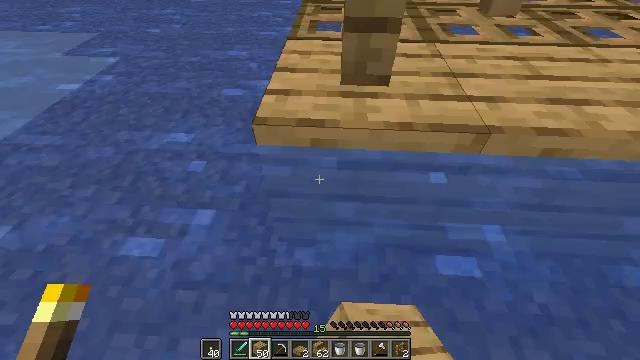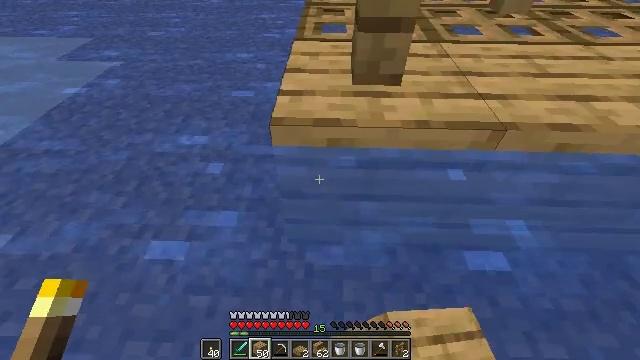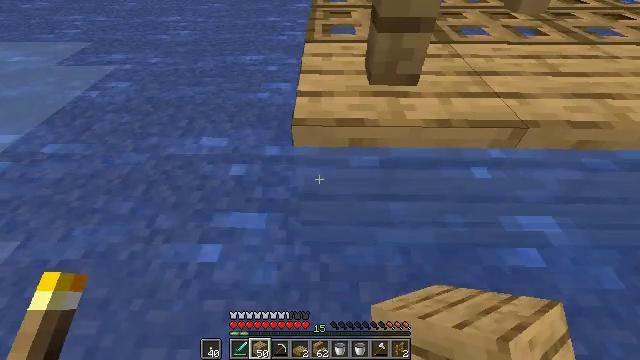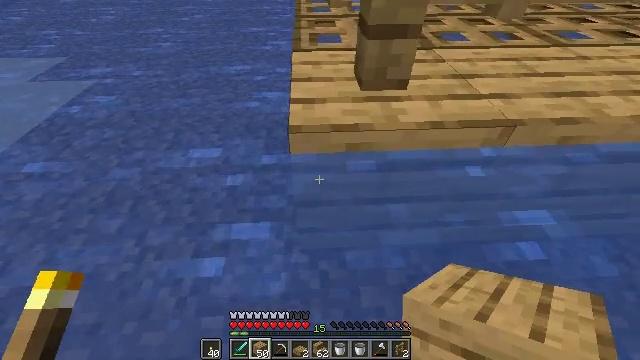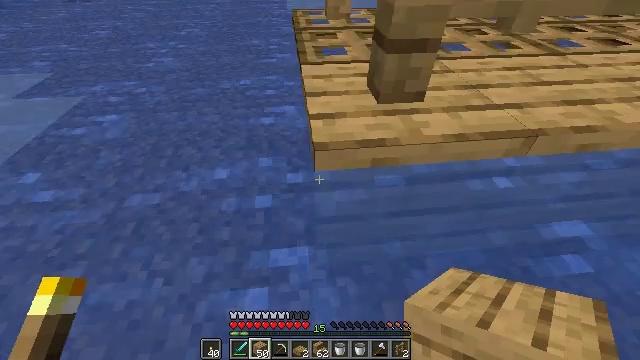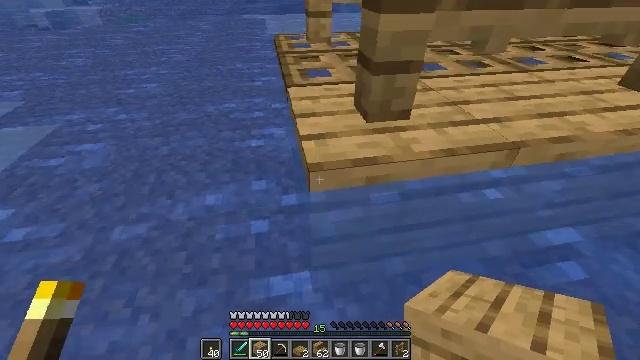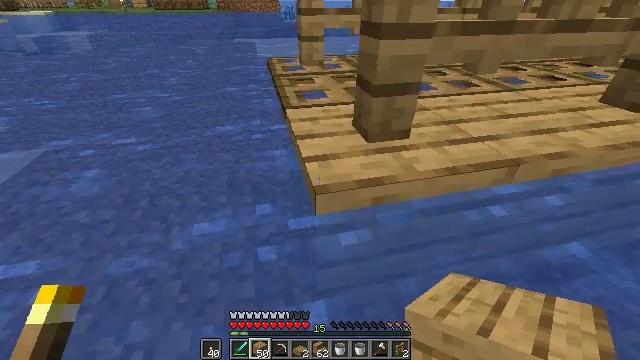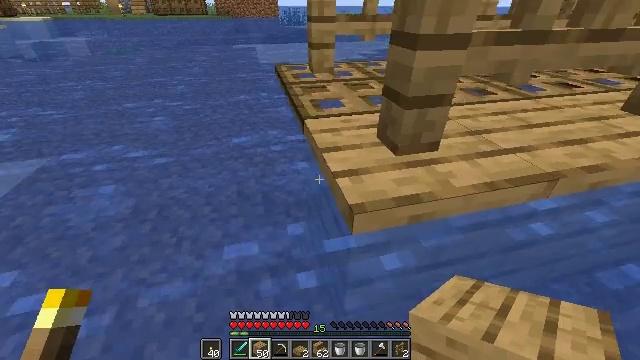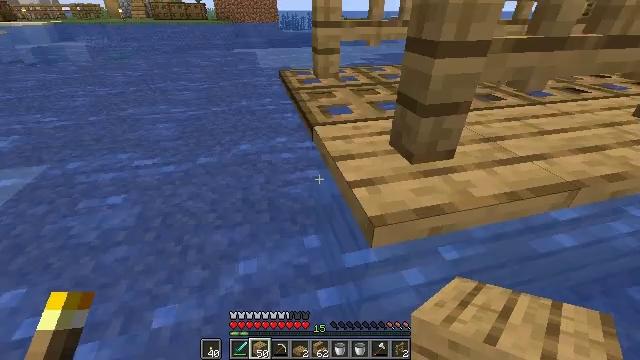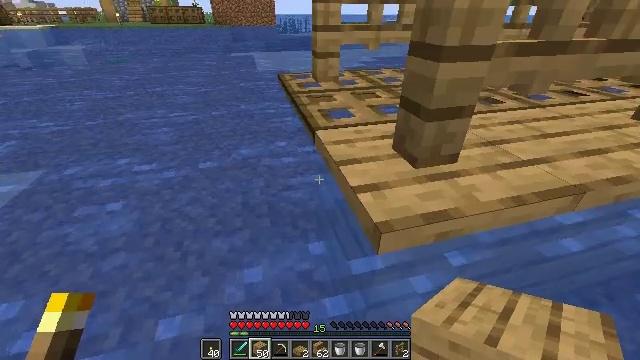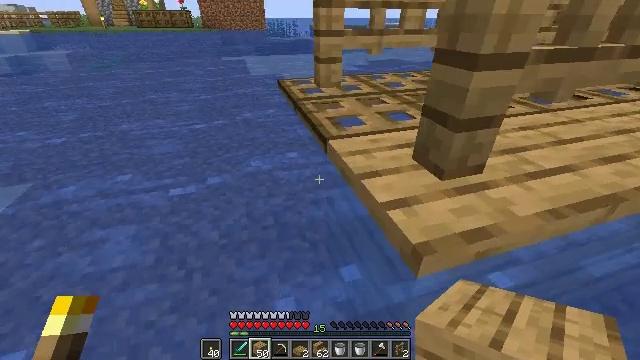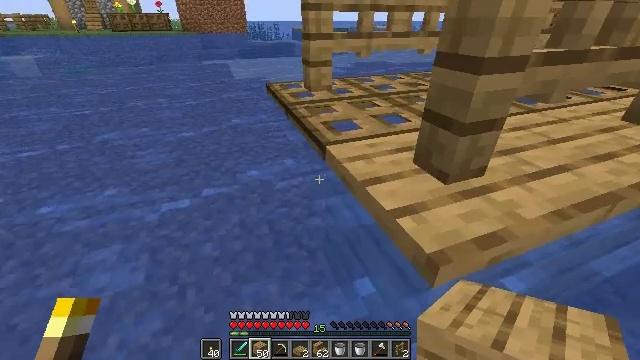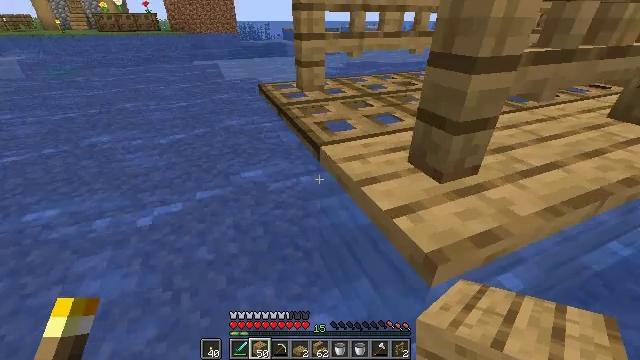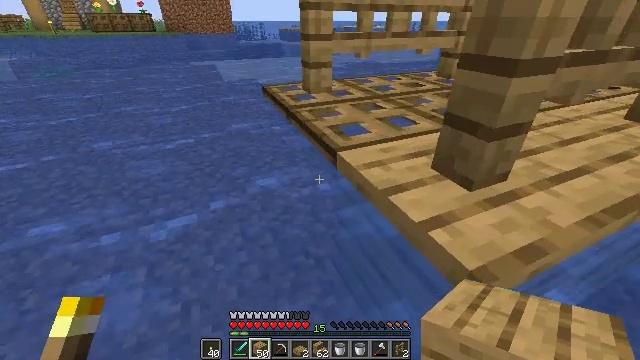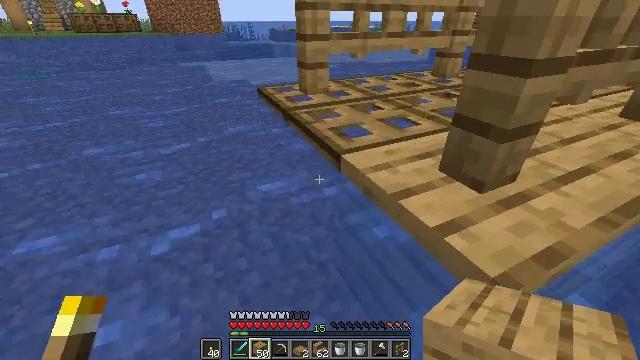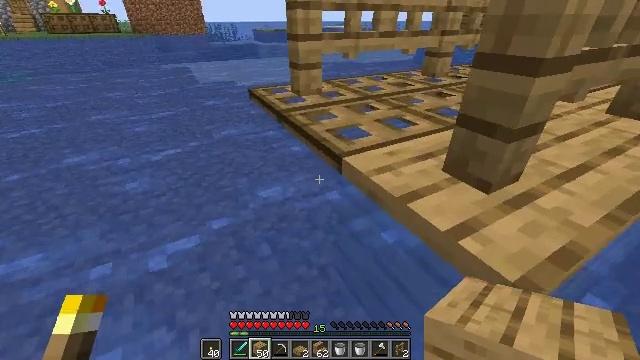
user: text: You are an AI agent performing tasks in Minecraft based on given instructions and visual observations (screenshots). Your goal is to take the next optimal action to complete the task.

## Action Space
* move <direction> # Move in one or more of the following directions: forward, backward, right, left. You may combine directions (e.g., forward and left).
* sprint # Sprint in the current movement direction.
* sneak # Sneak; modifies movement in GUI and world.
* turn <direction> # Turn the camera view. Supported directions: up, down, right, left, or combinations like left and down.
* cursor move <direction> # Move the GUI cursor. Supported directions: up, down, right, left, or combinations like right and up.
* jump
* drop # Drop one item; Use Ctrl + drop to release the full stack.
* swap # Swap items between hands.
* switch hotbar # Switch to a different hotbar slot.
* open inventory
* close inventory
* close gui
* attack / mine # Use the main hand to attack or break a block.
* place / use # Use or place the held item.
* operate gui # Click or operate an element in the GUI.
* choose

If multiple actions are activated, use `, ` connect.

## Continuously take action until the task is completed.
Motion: motion action
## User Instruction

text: Get the oak trapdoor back into your inventory.
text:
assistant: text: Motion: move left, turn right
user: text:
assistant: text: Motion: move forward and move left, turn right
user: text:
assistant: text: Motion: move forward and move left, turn right and up
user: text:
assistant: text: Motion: move forward and move left, turn right and up
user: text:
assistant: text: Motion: move forward and move left, turn right and up
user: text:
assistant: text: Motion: move forward and move left, turn right and up
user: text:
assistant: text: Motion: move forward and move left
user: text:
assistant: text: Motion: move forward and move left
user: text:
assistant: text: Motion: move forward and move left
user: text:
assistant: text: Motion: move forward and move left, turn right
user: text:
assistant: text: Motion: move forward and move left, turn right
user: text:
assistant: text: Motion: move forward and move left, turn right
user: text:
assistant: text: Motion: move forward and move left
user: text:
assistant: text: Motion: move forward and move left, turn right
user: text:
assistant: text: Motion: move forward and move left, turn right
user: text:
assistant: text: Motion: move forward and move left, turn right
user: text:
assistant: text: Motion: move forward and move left, turn right and down
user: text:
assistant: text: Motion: move forward and move left, turn right and down
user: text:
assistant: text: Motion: move forward and move left, turn right
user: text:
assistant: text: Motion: move forward and move left, turn right
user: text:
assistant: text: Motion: move forward and move left, turn right
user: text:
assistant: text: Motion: move forward, turn right and up
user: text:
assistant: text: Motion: move forward, turn right and up
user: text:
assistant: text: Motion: turn right and up
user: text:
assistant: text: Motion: turn right
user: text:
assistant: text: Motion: turn right and up
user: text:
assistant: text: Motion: move left, turn right and up
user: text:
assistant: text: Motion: move left
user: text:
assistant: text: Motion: move left
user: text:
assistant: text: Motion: move left